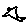
Label: bird